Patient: sex M, age 69
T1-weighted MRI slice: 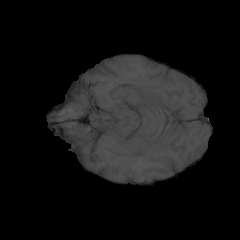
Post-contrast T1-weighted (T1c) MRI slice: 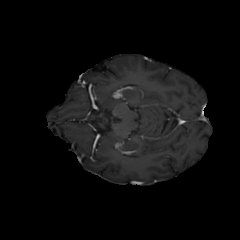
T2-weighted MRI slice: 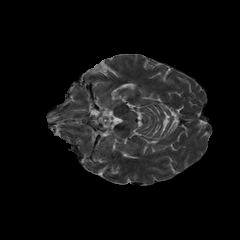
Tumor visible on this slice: no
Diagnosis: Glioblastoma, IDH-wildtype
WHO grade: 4